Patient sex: F
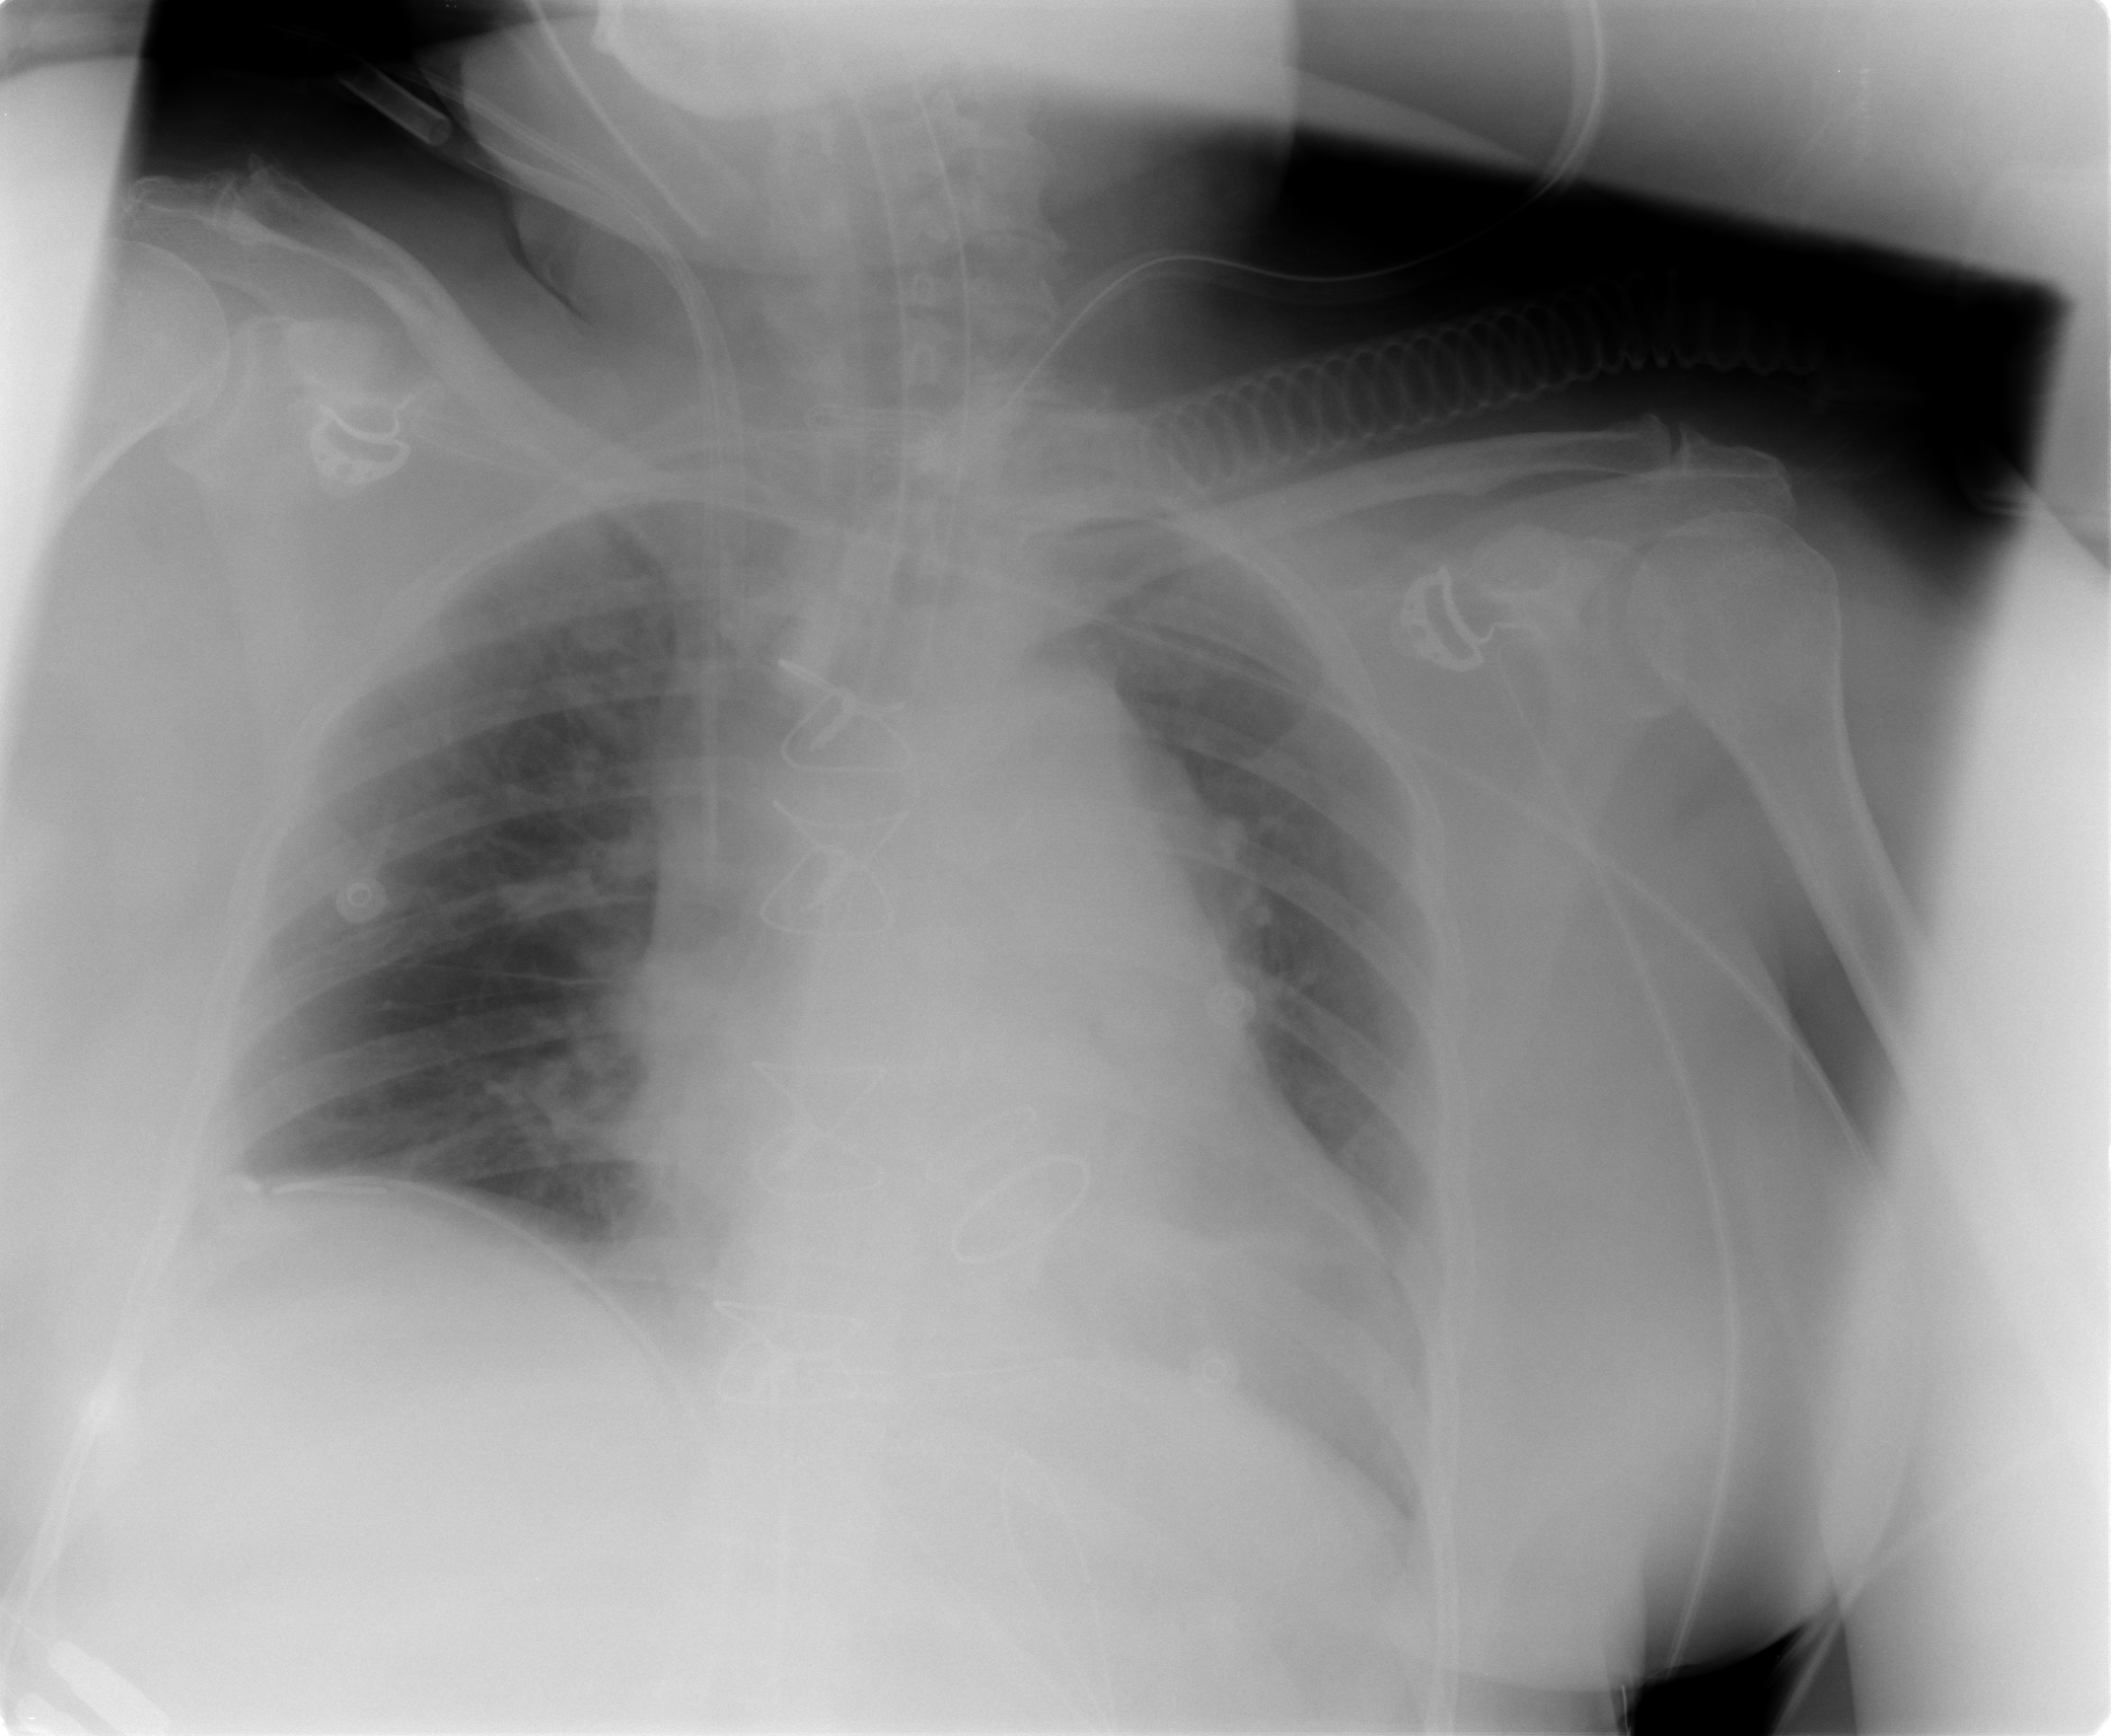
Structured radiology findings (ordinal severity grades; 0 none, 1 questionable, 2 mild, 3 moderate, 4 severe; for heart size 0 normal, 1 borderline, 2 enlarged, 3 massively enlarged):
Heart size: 2
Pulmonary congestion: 0
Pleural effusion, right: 0
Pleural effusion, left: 2
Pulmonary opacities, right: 0
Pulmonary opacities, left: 0
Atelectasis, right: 0
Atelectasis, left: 0